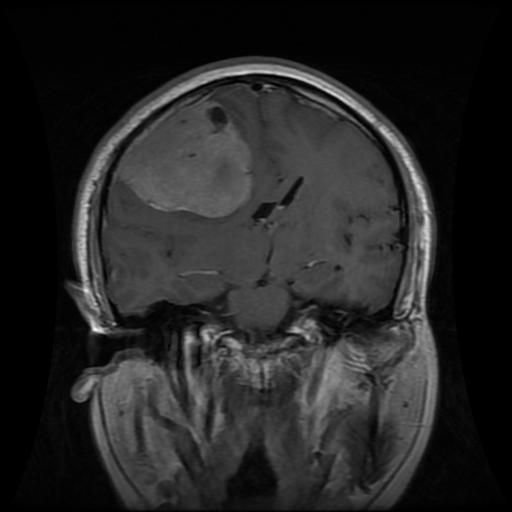
Label: meningioma